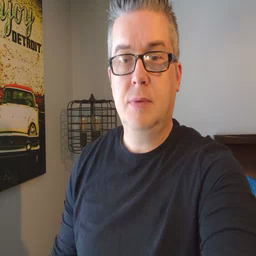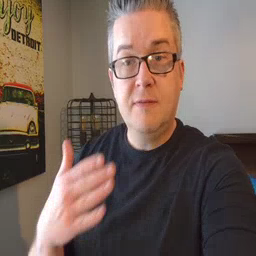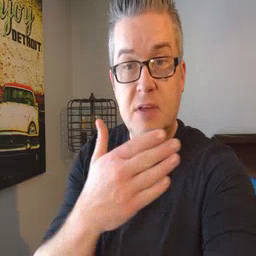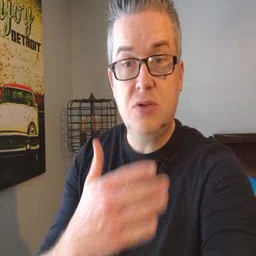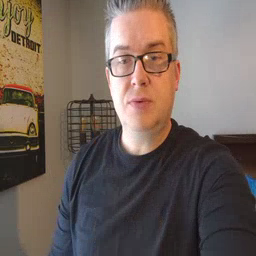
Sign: fish